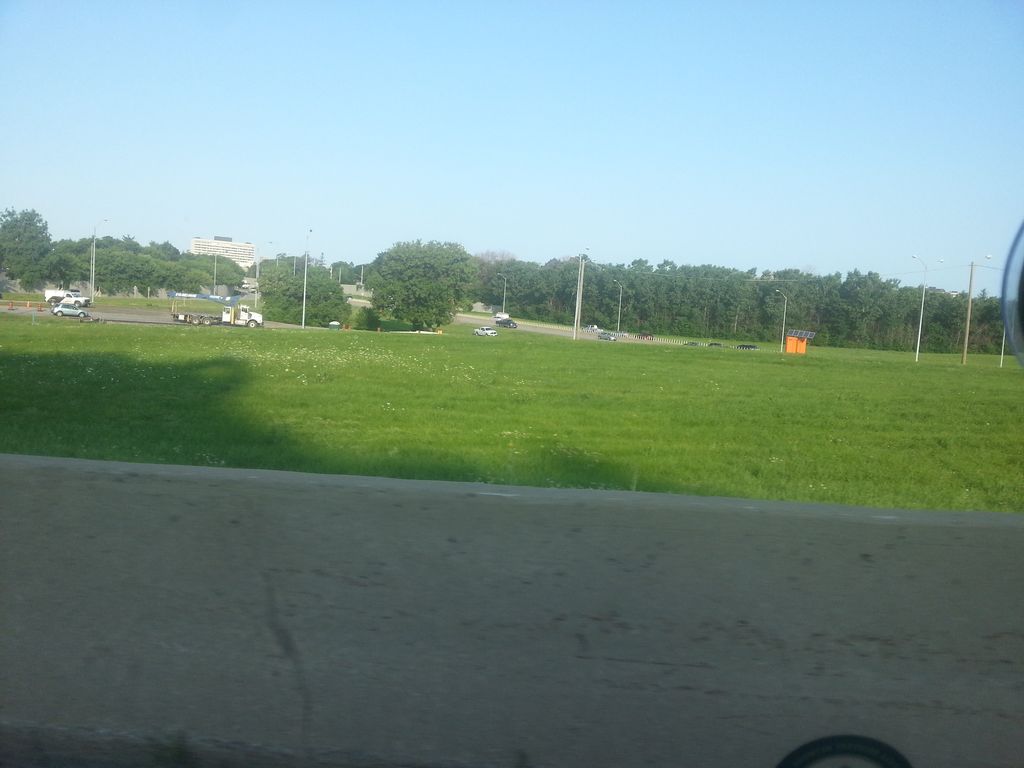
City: ottawa-gatineau